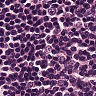
Metastatic tissue present: no